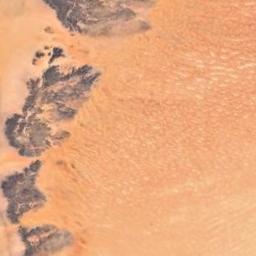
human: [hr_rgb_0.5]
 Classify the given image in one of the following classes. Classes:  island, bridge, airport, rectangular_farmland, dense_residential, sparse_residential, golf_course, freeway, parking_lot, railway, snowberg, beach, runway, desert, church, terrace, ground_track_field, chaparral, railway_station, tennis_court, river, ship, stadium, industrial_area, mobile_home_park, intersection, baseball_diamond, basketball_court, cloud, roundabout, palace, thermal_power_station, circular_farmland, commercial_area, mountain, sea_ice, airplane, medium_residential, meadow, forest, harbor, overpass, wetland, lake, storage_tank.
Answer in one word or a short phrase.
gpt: desert